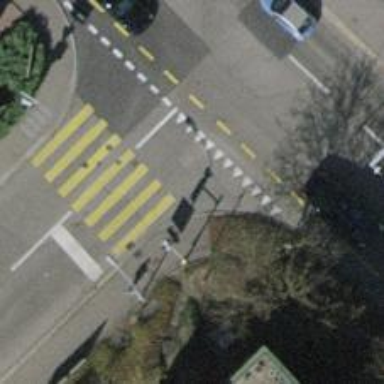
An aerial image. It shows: Kerb barrier.